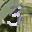
Label: 3